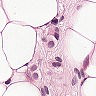
Metastatic tissue present: yes